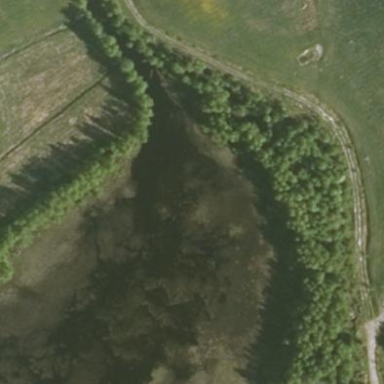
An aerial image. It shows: Wetland area.